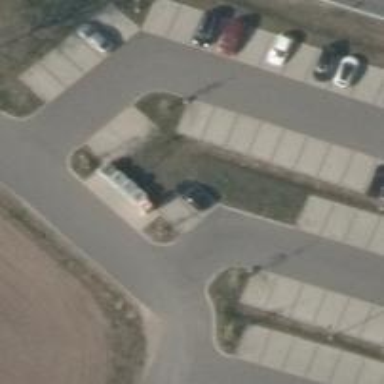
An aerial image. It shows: Asphalt parking aisle road for service vehicles.